Question: I use a maven standard directory layout for my projects.
The image Below is a typical project explorer view of a "not so minimum working example" of the view I want to customize.

As you can see, all the relevant folders are marked as source folders, so there is no need to show the src folder hierarchy as it is shown below the included libraries.
So the question is, how can I get rid of the redundant src folder showing, i.e. how to show only source folders and libraries?
I've playing around with filters and content configuration of the view but couldn't find the way to do it.
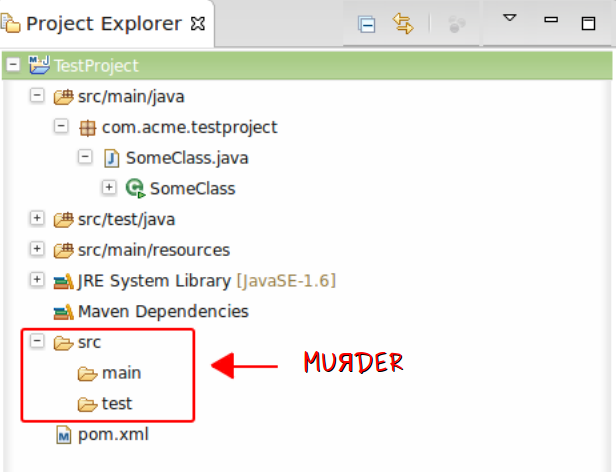
Answer: Click to the third right top button, then "Filters" and then check "Name filter patterns" and write "src". Then the second src folder is hidden.